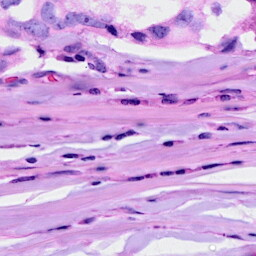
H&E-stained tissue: Breast